A bearing vibration time series has been folded into this square grayscale image, one row per segment of consecutive samples. Determine the bearing's health state. Answer with exactly one of: normal, inner_race, outer_race, ball.
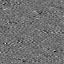
Answer: inner_race